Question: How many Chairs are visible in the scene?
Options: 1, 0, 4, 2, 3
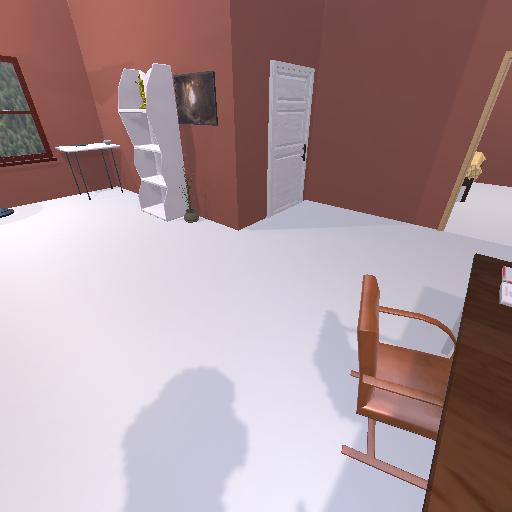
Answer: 1